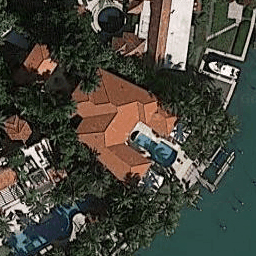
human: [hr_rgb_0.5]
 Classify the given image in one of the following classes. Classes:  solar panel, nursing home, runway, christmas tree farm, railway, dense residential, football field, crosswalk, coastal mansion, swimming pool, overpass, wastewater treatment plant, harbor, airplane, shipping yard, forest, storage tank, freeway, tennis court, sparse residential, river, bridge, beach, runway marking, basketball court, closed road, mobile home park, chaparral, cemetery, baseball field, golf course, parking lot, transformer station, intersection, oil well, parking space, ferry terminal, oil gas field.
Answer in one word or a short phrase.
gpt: coastal mansion